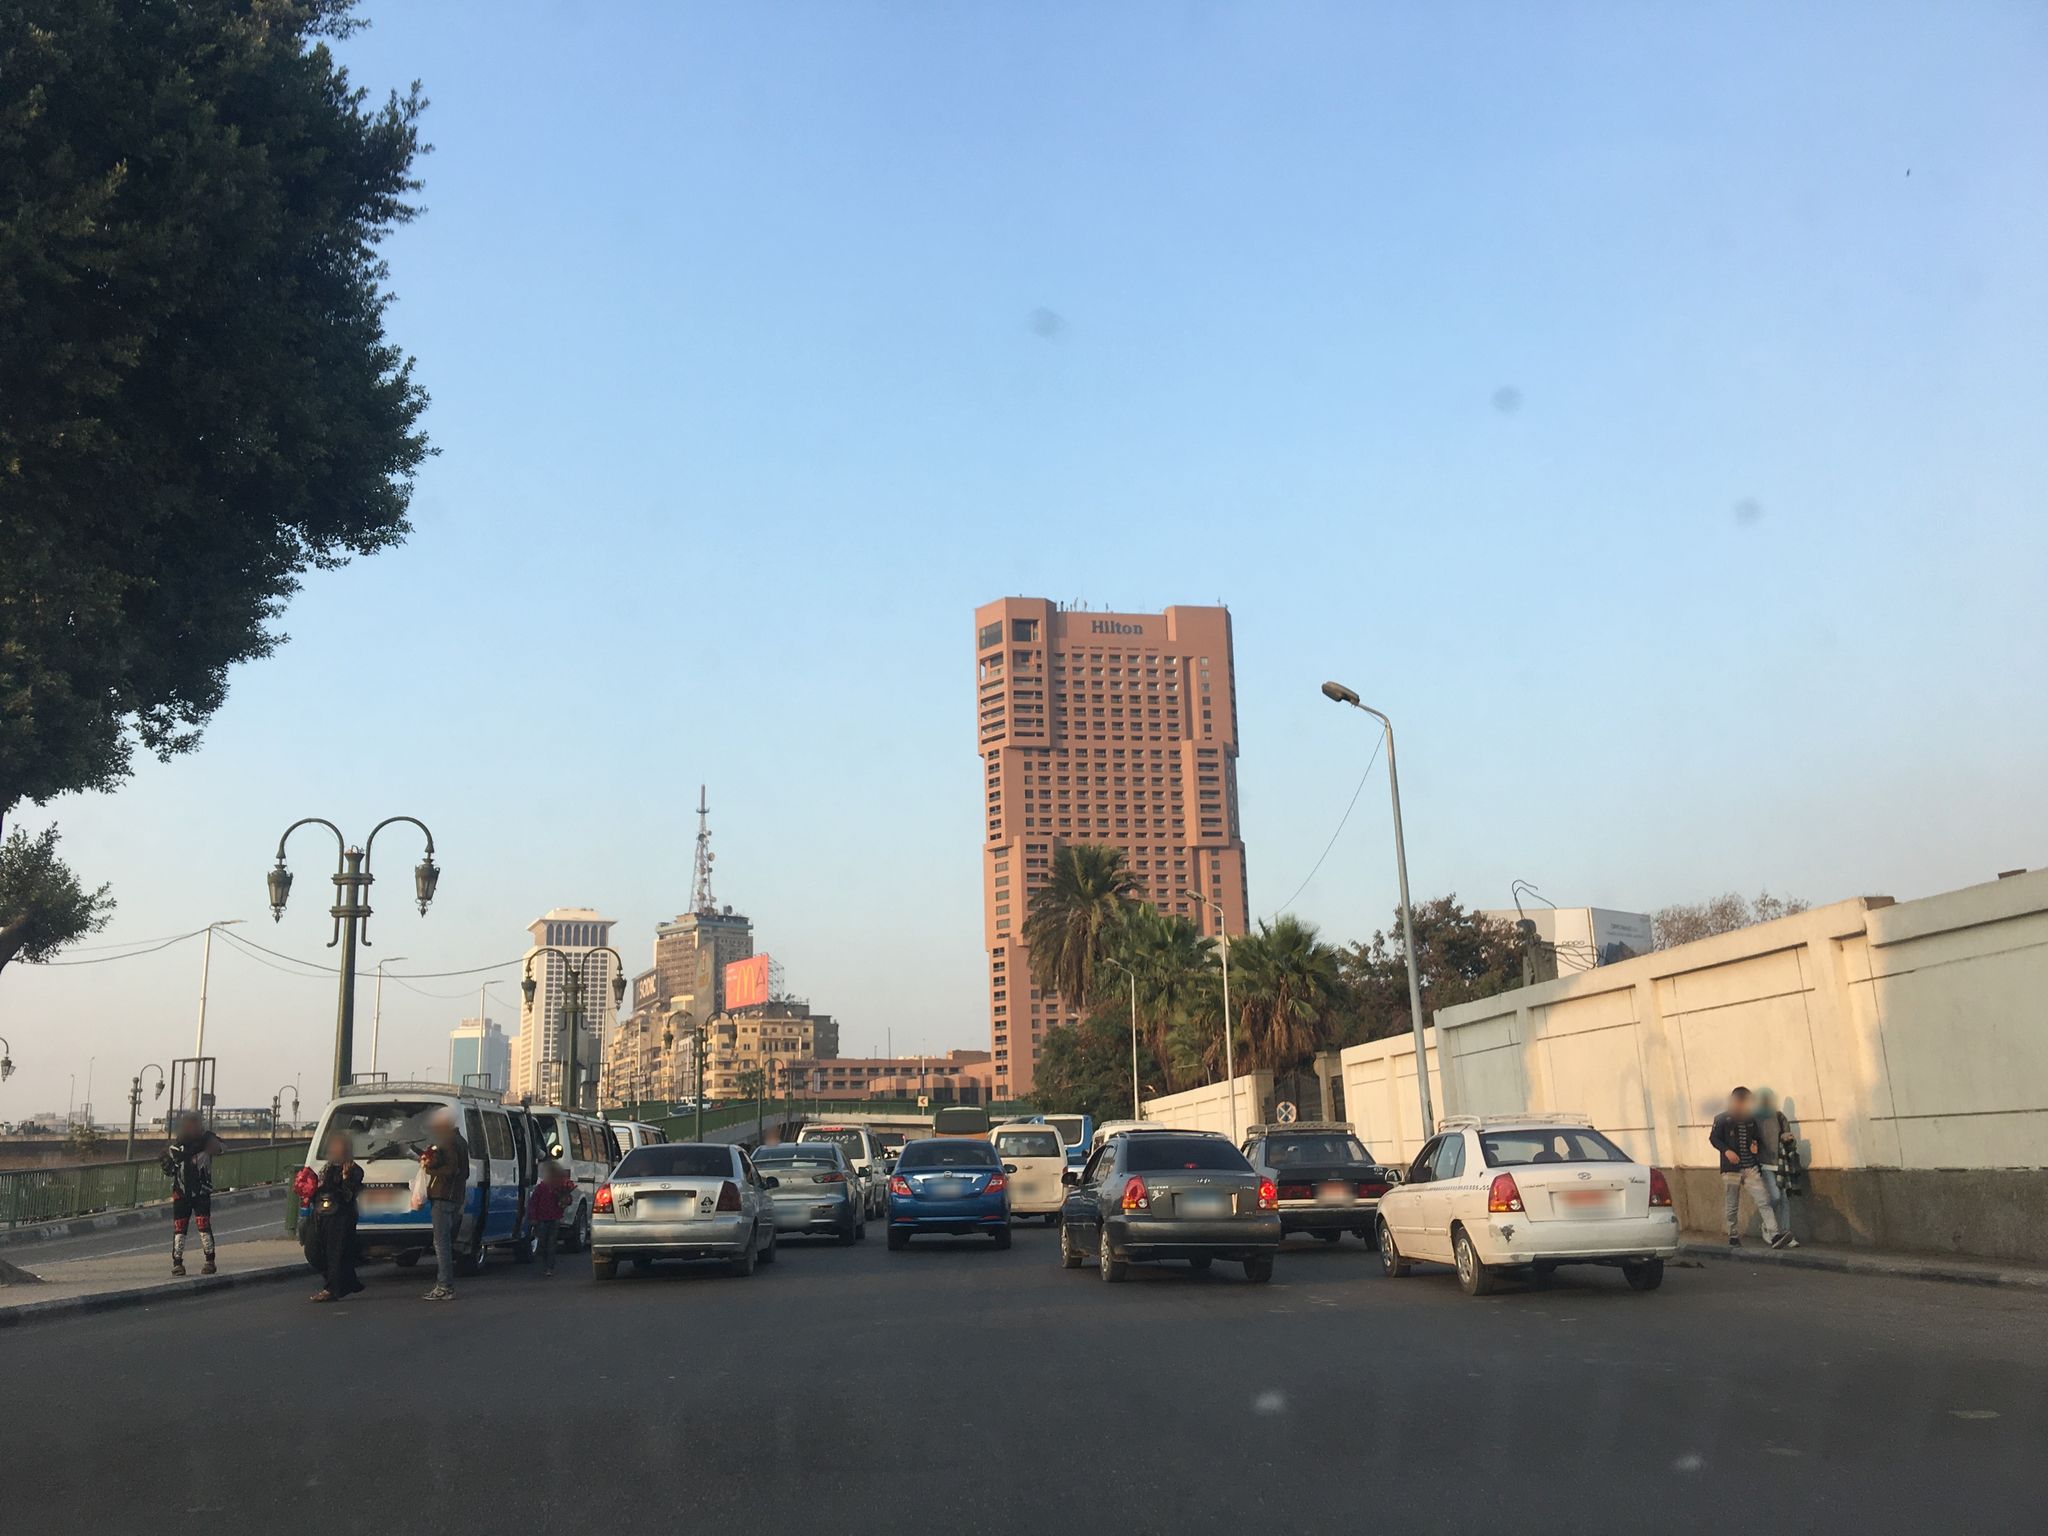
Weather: clear
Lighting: day
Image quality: good
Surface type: driving surface
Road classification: trunk
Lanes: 3.0
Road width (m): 10.0
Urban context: urban centre
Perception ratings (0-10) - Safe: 3.75, Lively: 8.28, Beautiful: 0.53, Boring: 2.87, Depressing: 4.68, Wealthy: 6.91